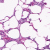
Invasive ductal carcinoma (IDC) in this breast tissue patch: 0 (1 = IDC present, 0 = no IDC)